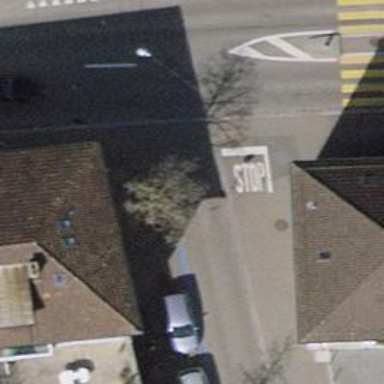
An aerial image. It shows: Crossing with traffic signals.